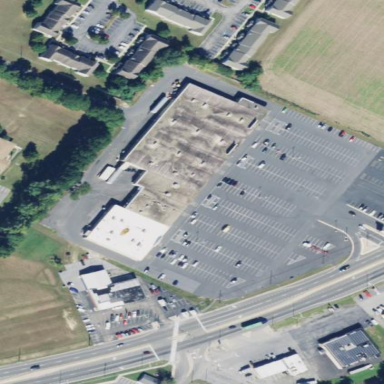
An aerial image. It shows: Retail area.